Field crop: maize
Growth stage: 2
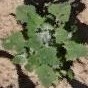
Species: chenopodium